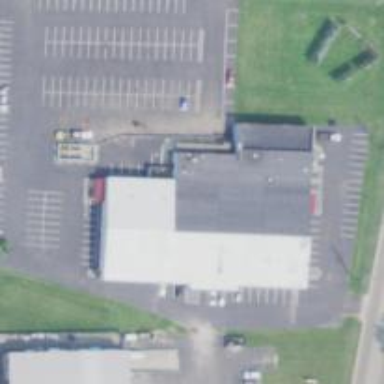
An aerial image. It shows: Building with bowling alley inside.